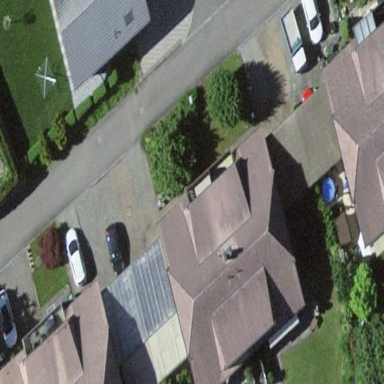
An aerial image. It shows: Residential building with half-hipped roof that is oriented across.